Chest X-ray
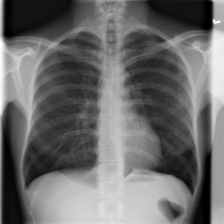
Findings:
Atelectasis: negative
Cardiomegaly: negative
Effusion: negative
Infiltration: negative
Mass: negative
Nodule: negative
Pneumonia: negative
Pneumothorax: positive
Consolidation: negative
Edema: negative
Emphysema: negative
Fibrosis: negative
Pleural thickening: negative
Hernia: negative